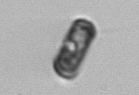
Label: Thalassiosira